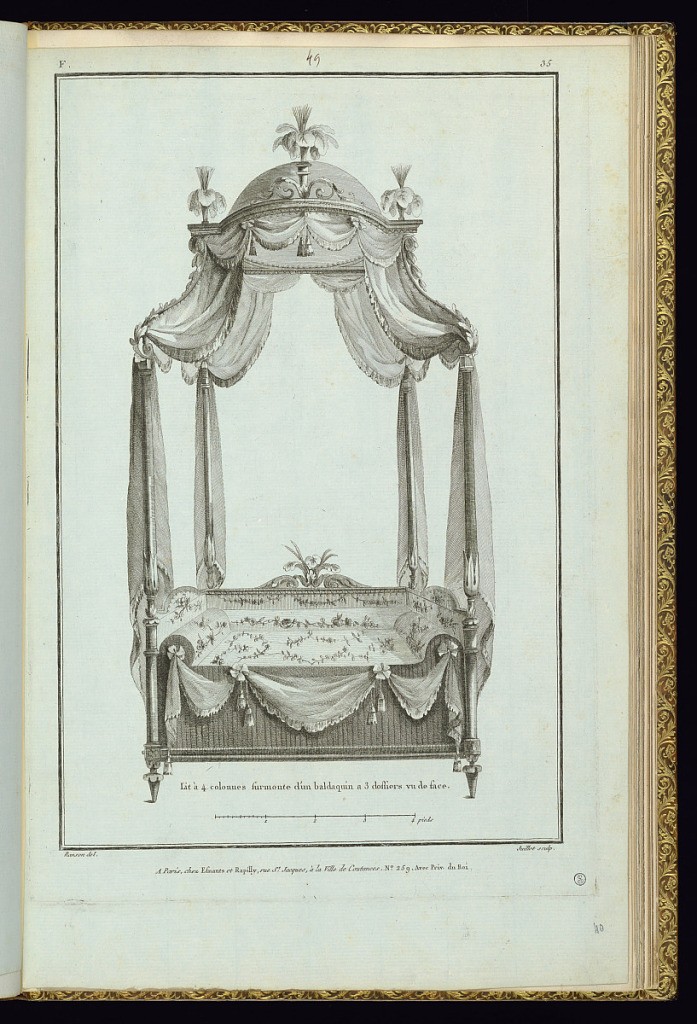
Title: Lit à 4 colonnes surmonte d’un baldaquin a 3 dossiers vu de face
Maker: Pierre Ranson, French, 1736–1786
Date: late 18th century
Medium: Etching and engraving on blue laid paper
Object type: Print
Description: Design for a four-poster canopy (baldachin) bed (front view) with the four posts bending inwards to support a smaller crown above. The crown is topped with feather finials, and scrolling acanthus leaf ornament, with swags of hanging textiles and bed curtains tied to the posts. The bed with equal sized head, foot and sideboard is carved with a leaf finial and scrolling acanthus leaf motifs. The bed linen is floral, with hanging swags of textiles and tassels on a striped background along the skirt. A scale below. The plate is titled, numbered, and signed.